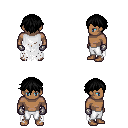
a pixel art fantasy rpg character, male body template, human, dark skin, white tattered cape, white pants, black short bangs hairstyle, metal gloves, four views (front, back, left, right), 2x2 character sprite sheet, small pixel art, hard edges, no anti-aliasing